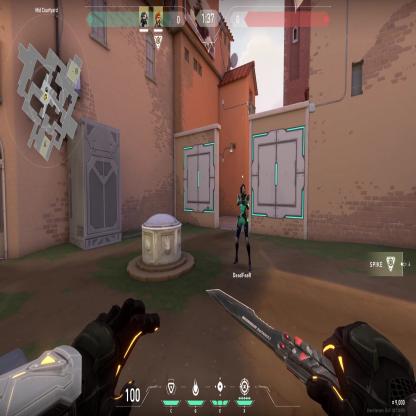
Label: teammate